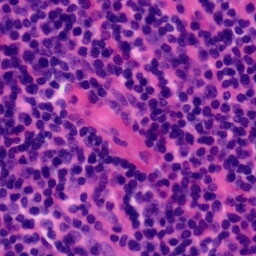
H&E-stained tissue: Tonsil